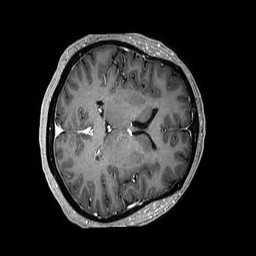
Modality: T1w
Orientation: axial
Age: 47
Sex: female
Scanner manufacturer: philips
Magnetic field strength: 3 T
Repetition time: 0.006617 s
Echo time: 0.002959 s